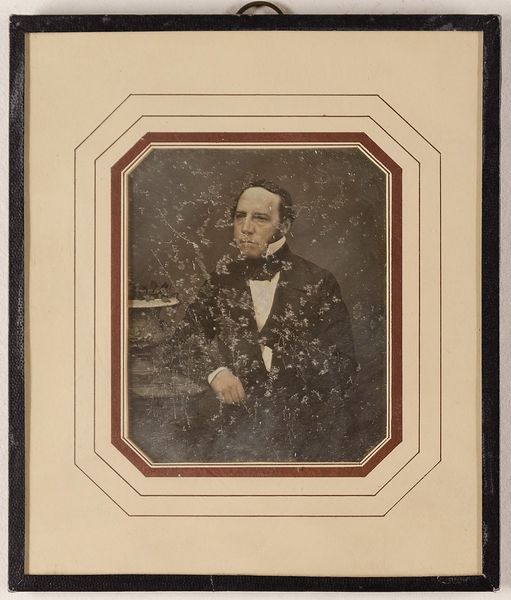
Titel: Unbekannter Mann
Künstler: Wilhelm Breuning
Standort: Hamburg
Institution: Museum für Kunst und Gewerbe Hamburg
Schlagwörter: mann, portrait, figur, person, foto, fotografie, photographie, photo, lichtbild, daguerreotypie, historische, bildwerke, angewandte und bildende kunst, hessische systematik, porträt, persönlichkeit, porträtfotografie, porträtphotographie, hüftbild